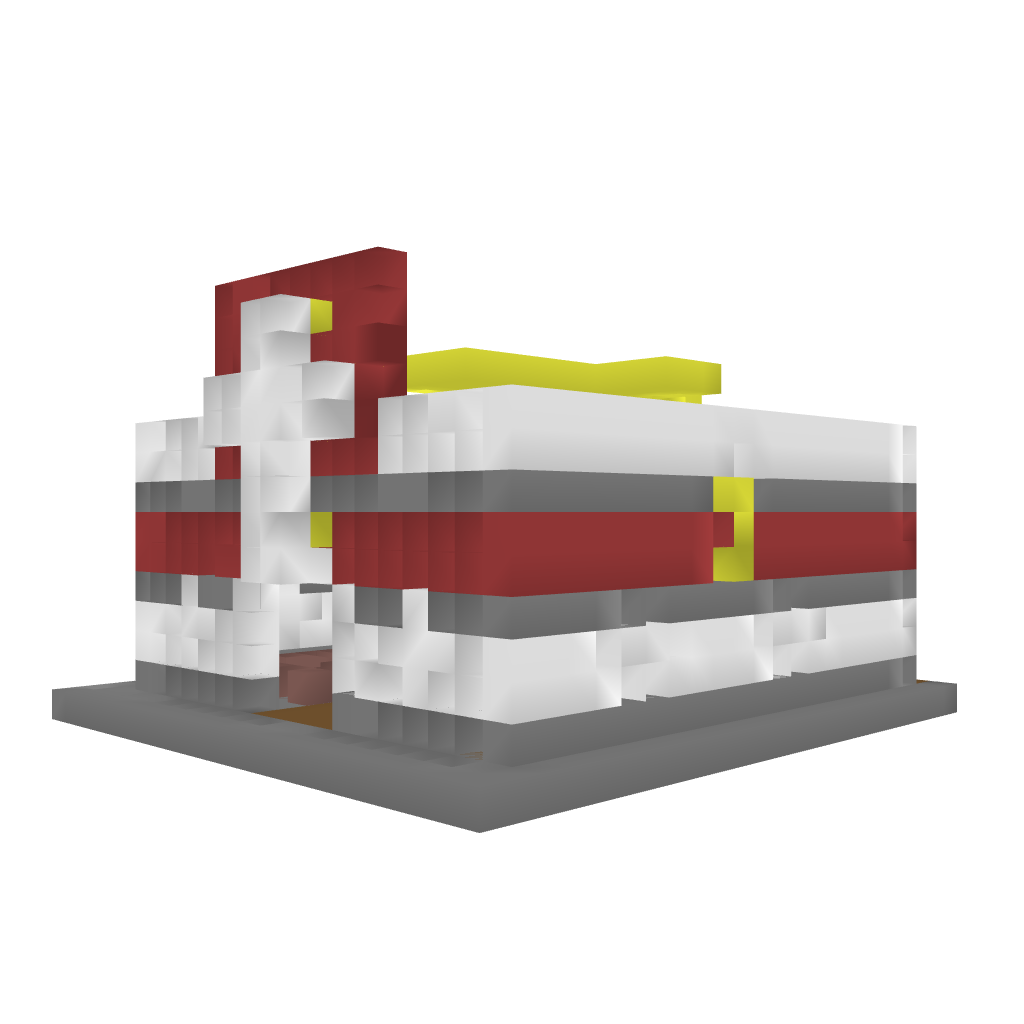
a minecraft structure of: Church good quality